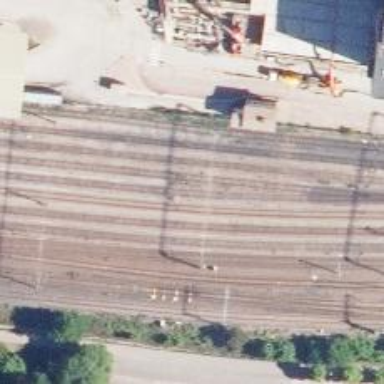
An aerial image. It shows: Railway signal.